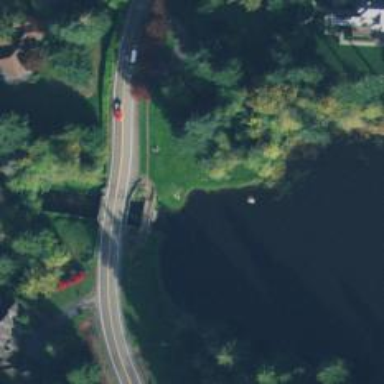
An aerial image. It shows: Bridleway bridge.